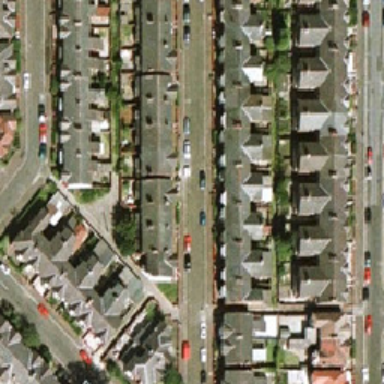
Some columns are separated by some cars and roads .